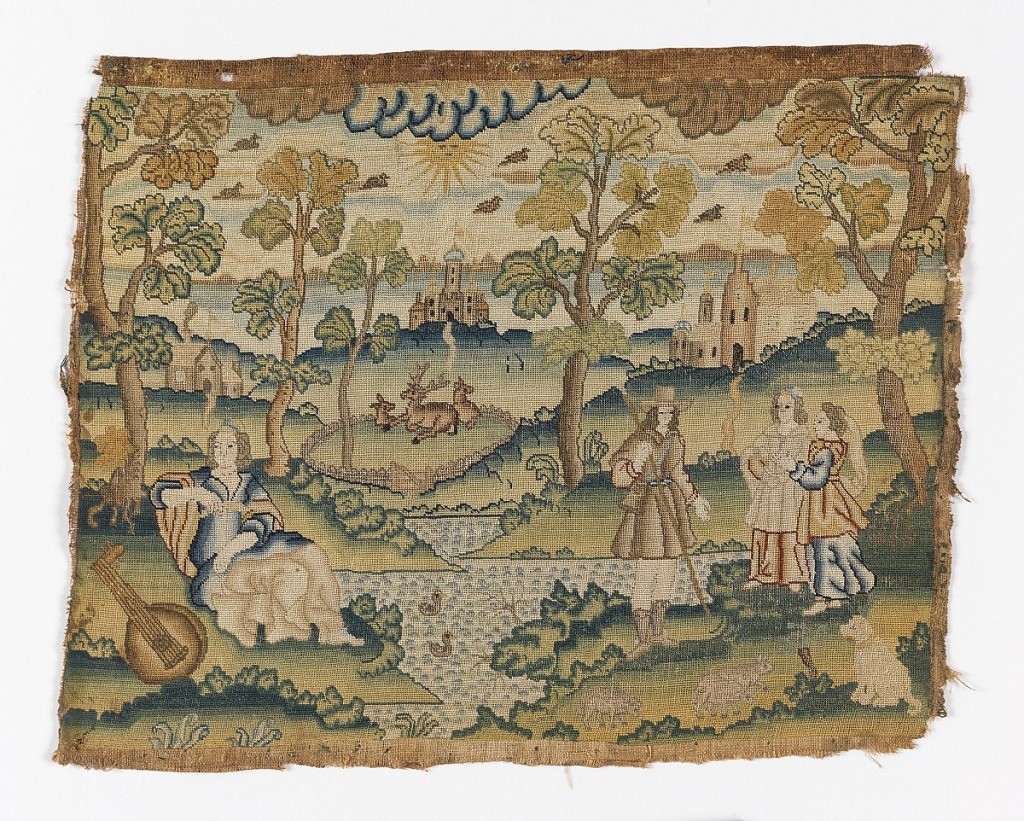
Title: Embroidered picture
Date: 17th century
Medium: silk embroidery on linen foundation Technique: embroidered in tent stitches on plain weave foundation
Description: At left a seated woman with a lute at her feet, at right a man with two women, in the background a landscape with buildings and deer.